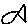
Label: fish